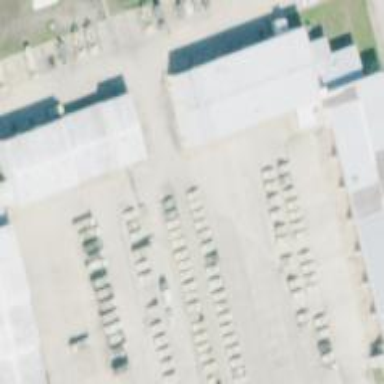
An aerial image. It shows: Warehouse.